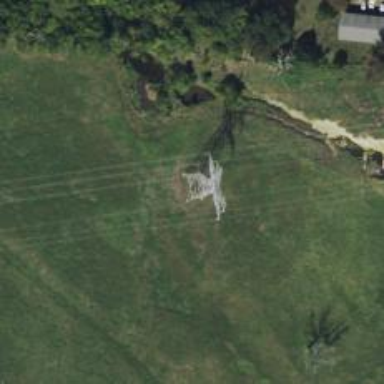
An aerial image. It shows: Power tower.